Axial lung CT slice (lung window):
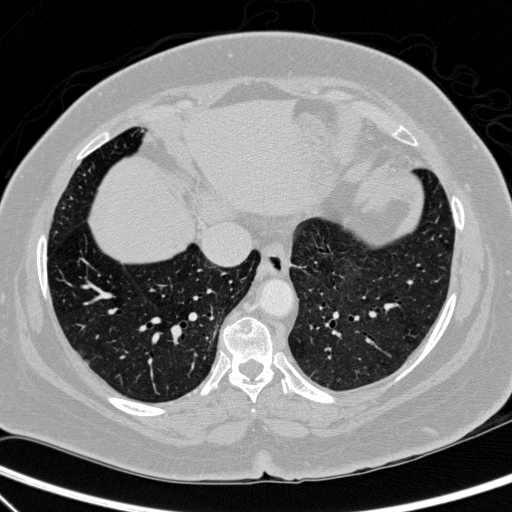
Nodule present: no